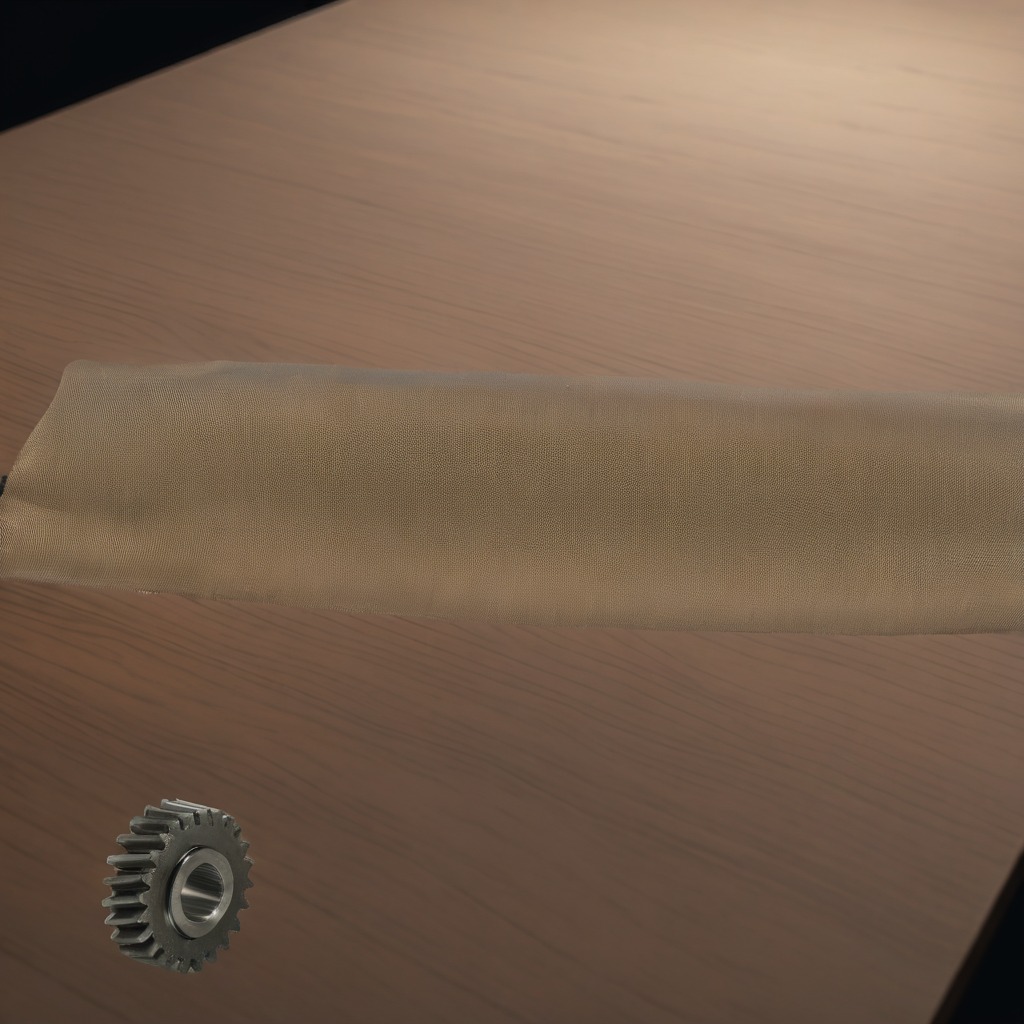
A steel gear with teeth lies on a wooden table.